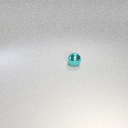
small cyan metal sphere